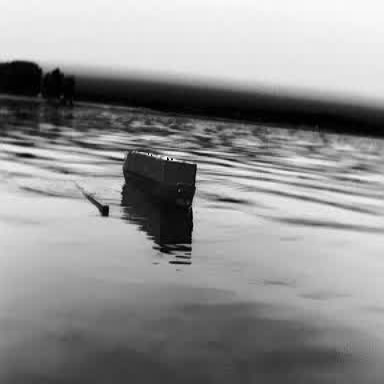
There is a fishing_boat in the infrared image.